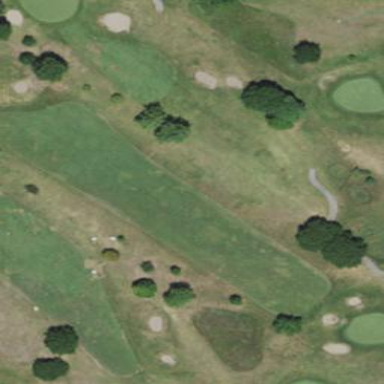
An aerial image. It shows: Grassy area designated as golf fairway.